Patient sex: M
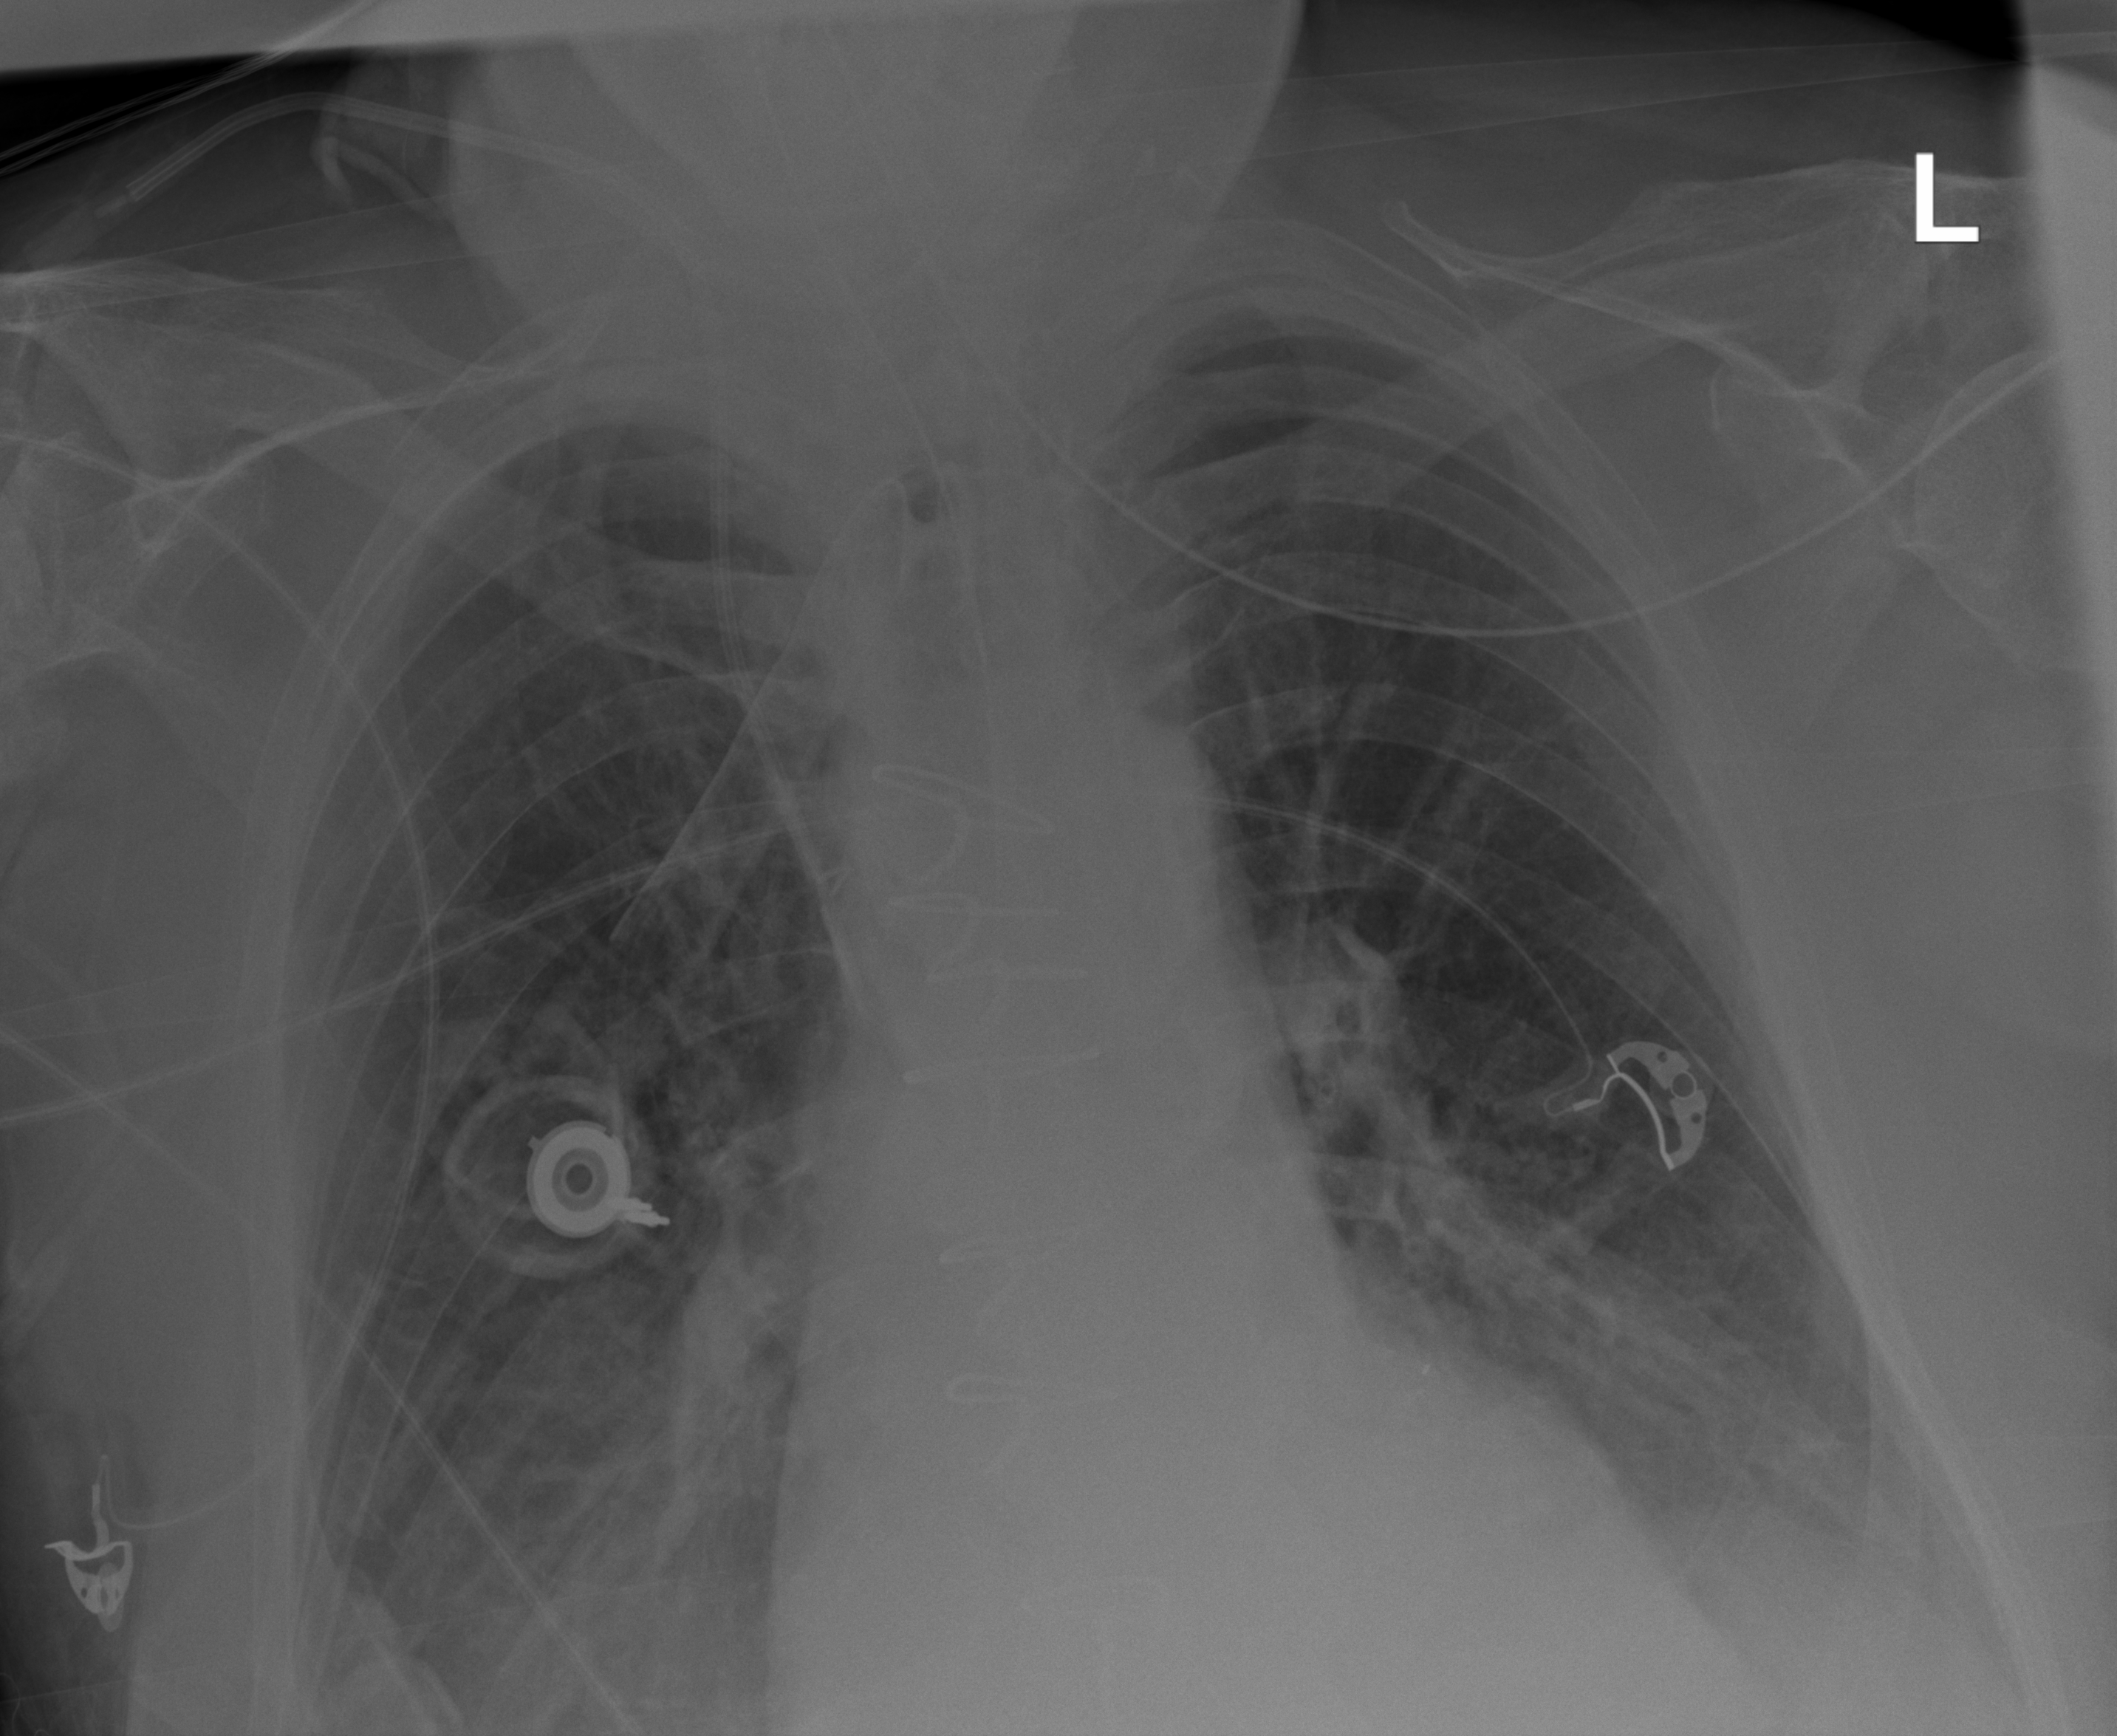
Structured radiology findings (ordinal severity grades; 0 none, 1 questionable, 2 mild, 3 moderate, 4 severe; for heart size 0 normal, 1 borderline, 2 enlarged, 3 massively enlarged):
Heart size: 0
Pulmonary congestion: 2
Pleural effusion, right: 1
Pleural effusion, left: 1
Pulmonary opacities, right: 1
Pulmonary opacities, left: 0
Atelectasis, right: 2
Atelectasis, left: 2